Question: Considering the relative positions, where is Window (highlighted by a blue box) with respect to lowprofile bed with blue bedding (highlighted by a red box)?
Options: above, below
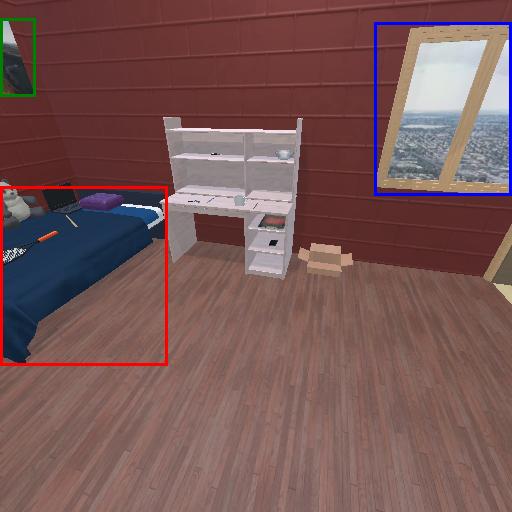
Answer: above